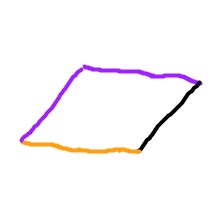
Shape: parallelogram